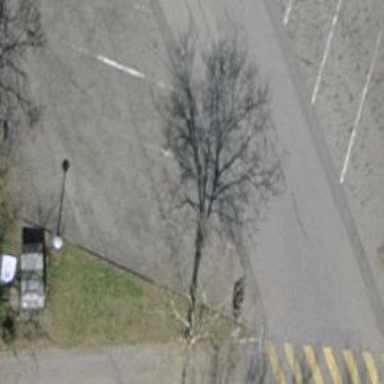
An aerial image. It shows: Bollard barrier.